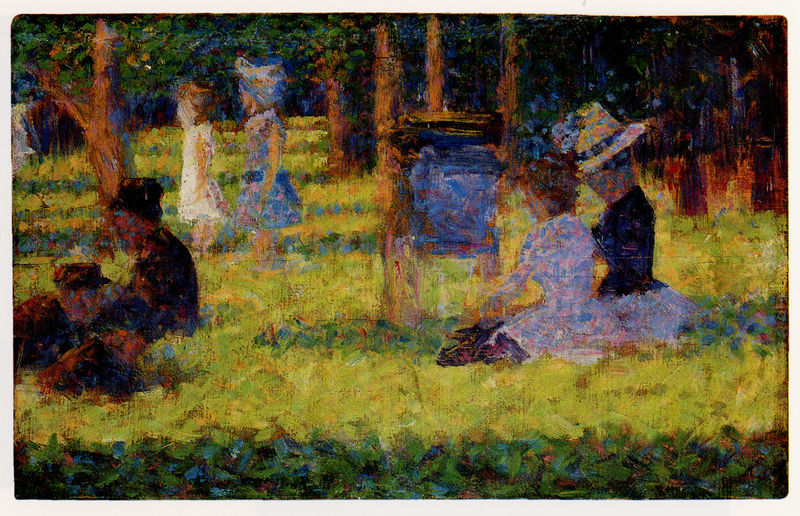
Titel: Femmes assises et voiture d'enfant
Künstler: Georges Pierre Seurat
Standort: Paris
Institution: Musée d'Orsay
Schlagwörter: mann, schatten, weiß, baumstämme, bäume, frauen, grün, impressionismus, menschen, mädchen, sitzen, blumen, braun, frau, hut, hüte, kleid, kleider, licht, männer, gras, park, rasen, wiese, feld, natur, stamm, sonne, kind, personen, wald, kinder, garten, ruhe, zwei, pointilismus, farben, ausflug, picknick, rast, stämme, strohhut, impressionistisch, monet, punkte, spaziergang, punkt, pinselstriche, seurat, sechs, im freien, kinderwagen, im grünen, pointillismus, menscen, bam, dejeuner sur l'rbe